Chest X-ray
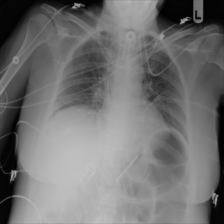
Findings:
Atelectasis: negative
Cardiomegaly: negative
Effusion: negative
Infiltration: negative
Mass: negative
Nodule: negative
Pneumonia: negative
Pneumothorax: negative
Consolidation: negative
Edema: negative
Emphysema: negative
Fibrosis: negative
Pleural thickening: negative
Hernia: negative